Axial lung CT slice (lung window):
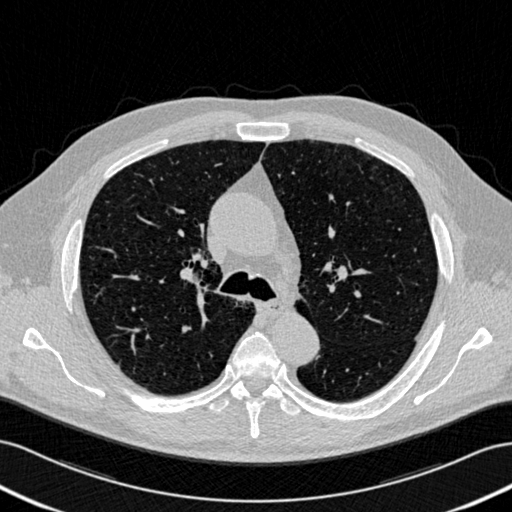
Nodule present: no